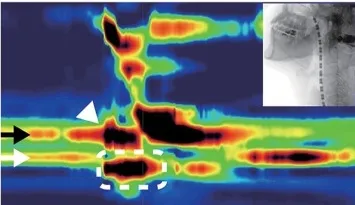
Clinical findings in case 1. (C,D) Schemas of the surgery. Lateral view.
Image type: radiology (pet)